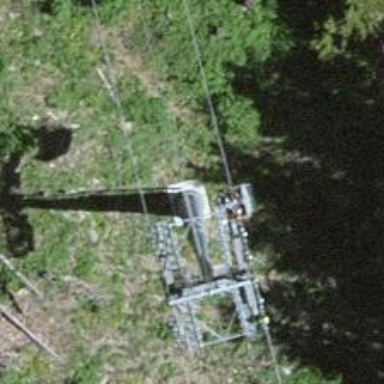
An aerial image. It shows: Pylon for aerialway.